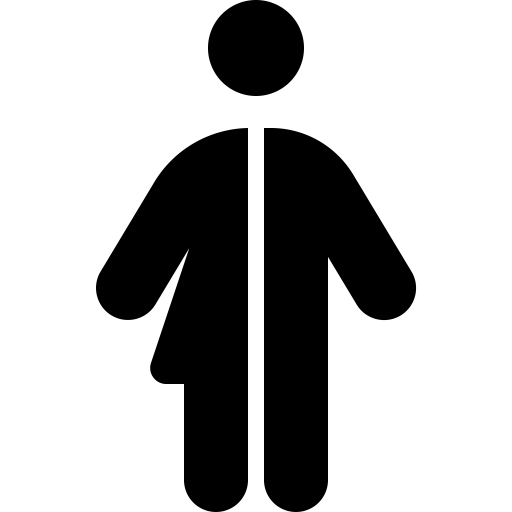
Tags: icon, FontAwesome, fa-icon, solid, person, half, dress